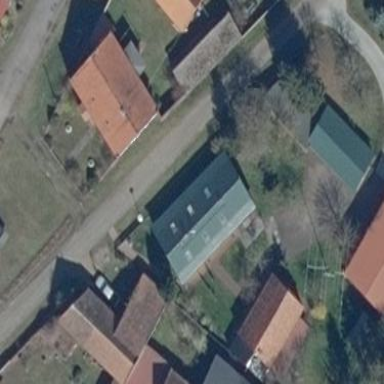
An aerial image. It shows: Simple and straightforward house.